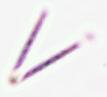
Label: Thalassionema